Field crop: tomato
Growth stage: 2
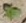
Species: solanum